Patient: sex M, age 64
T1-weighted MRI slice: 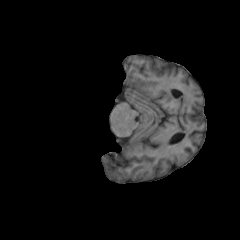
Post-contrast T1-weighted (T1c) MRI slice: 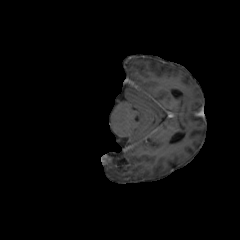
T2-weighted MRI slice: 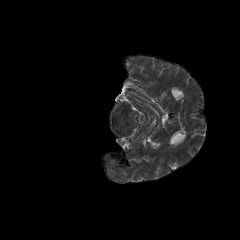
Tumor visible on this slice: no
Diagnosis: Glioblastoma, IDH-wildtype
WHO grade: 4